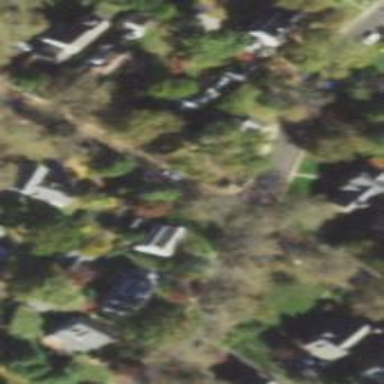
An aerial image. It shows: Residential road.